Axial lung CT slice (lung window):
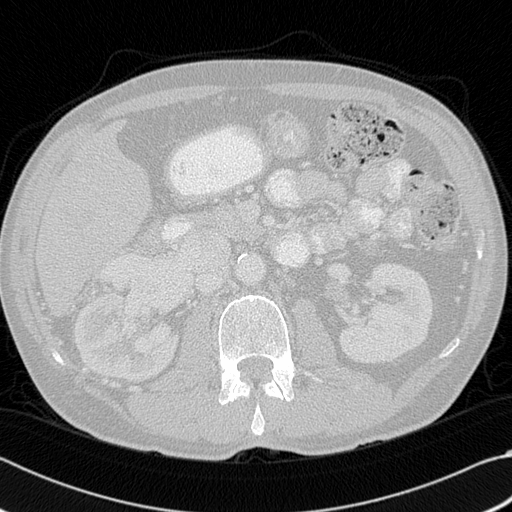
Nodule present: no